九年级 · 解析几何
(本小题8.0分)

如图, 点 $M, N$ 分别是正五边形 $A B C D E$ 的边 $B C, C D$ 上的点, 且 $B M=C N, A M$ 交 $B N$ 于点 $P$.

(1)求证: $\triangle A B M \cong \triangle B C N$;

(2)求 $\angle A P N$ 的度数.

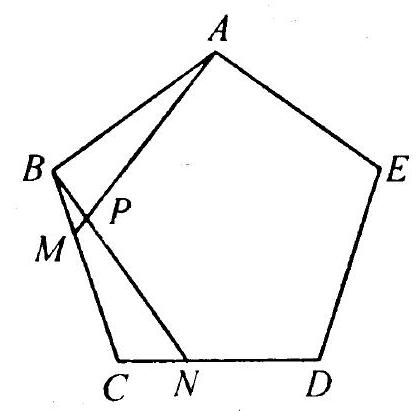
答案: (1)证明: $\because$ 五边形 $A B C D E$ 是正五边形,

$\therefore A B=B C, \angle A B M=\angle B C N=108^{\circ}$,

$\therefore$ 在 $\triangle A B M$ 和 $\triangle B C N$ 中,

$$
\because\left\{\begin{array}{l}
A B=B C \\
\angle A B M=\angle B C N \\
B M=C N
\end{array}\right.
$$

$\therefore \triangle A B M \cong \triangle B C N(S A S)$;

(2)解: $\because \triangle A B M \cong \triangle B C N$,

$\therefore \angle B A M=\angle C B N$,

$\because \angle B A M+\angle A B P=\angle A P N$,

$\therefore \angle C B N+\angle A B P=\angle A P N=\angle A B C=108^{\circ}$.

即 $\angle A P N$ 的度数为 $108^{\circ}$.

解析: 此题主要考查了全等三角形的判定与性质以及正五边形的性质等知识, 熟练掌握全等三角形的判定方法是解题关键.

(1)利用正五边形的性质得出 $A B=B C, \angle A B M=\angle B C N$, 再利用全等三角形的判定得出即可;

(2)利用全等三角形的性质得出 $\angle B A M=\angle C B N$, 根据 $\angle B A M+\angle A B P=\angle A P N$, 进而得出 $\angle C B N+$ $\angle A B P=\angle A P N=\angle A B C$ 即可得出答案.